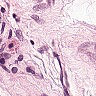
Metastatic tissue present: no